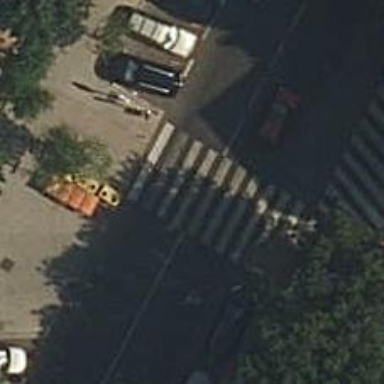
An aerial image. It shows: Zebra crossing on the road.